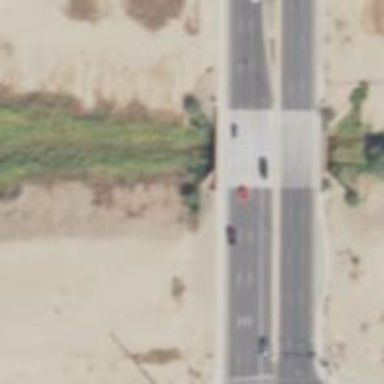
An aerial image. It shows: Secondary road crossing bridge.